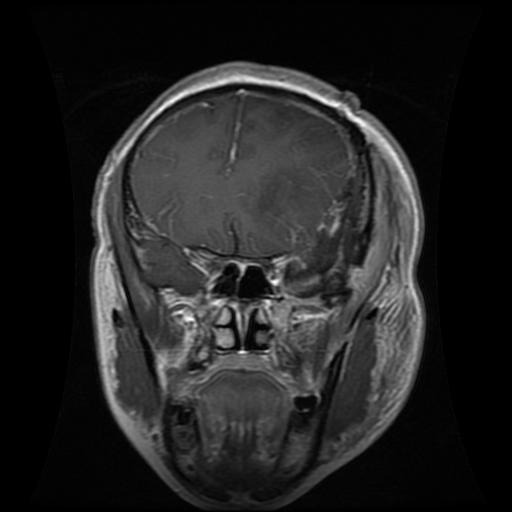
Label: glioma